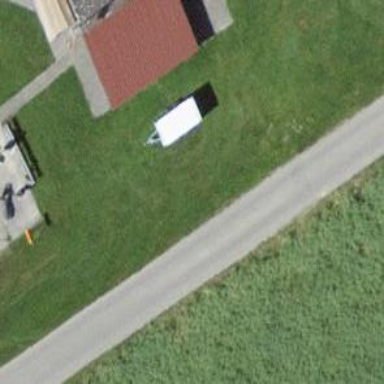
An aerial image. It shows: Aerial marker.